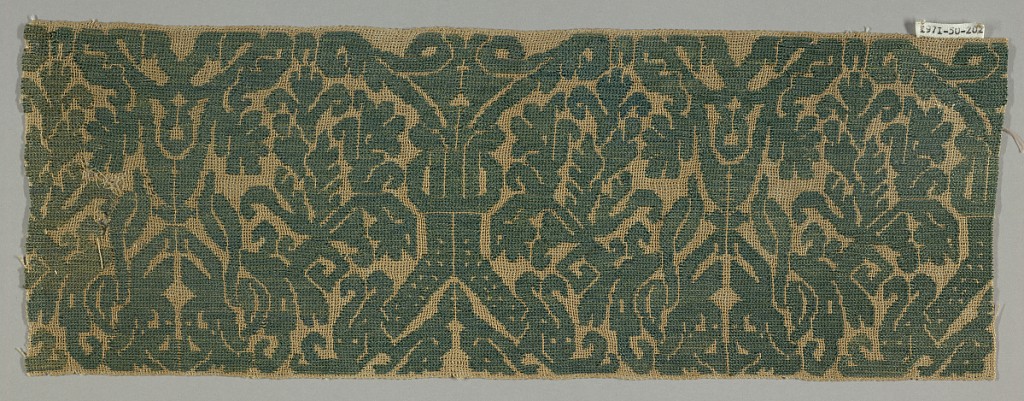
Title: Fragment
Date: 17th century
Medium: linen, silk Technique: needlework on gauze weave
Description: Fragment of a border with a symmetrical scrolling vine pattern in green on gauze weave.